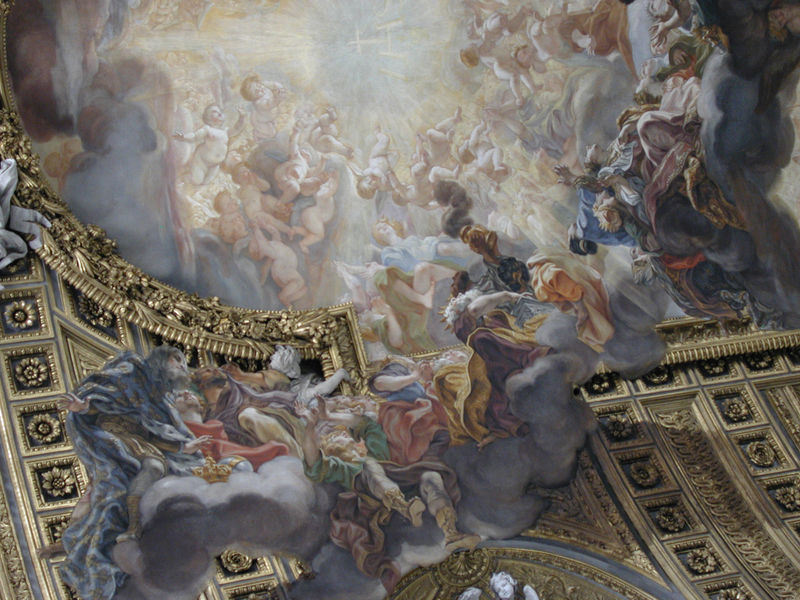
Titel: Deckengemälde “Anbetung des Namens Jesu” in Il Gesù in Rom
Künstler: Giovanni Battista Gaulli
Standort: Rom, Il Gesù (EU - I - Latium)
Schlagwörter: blau, flügel, gemälde, gott, himmel, weiß, wolken, frauen, menschen, blumen, hell, licht, männer, ornament, barock, kirche, sonne, gold, decke, gewänder, rokkoko, fliegen, kinder, engel, putto, statue, italien, kuppel, ornamente, stuck, strahlen, mythologie, fries, schein, jesus, götter, erscheinung, kassetten, heilige, deckengemälde, fresko, muscheln, putten, putti, erlösung, apotheose, apostel, deckenfresko, jeuss, kappel, kappele